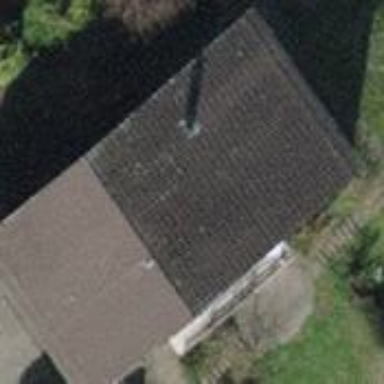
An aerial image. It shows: Simple and straightforward house.